Question: What is the review status?
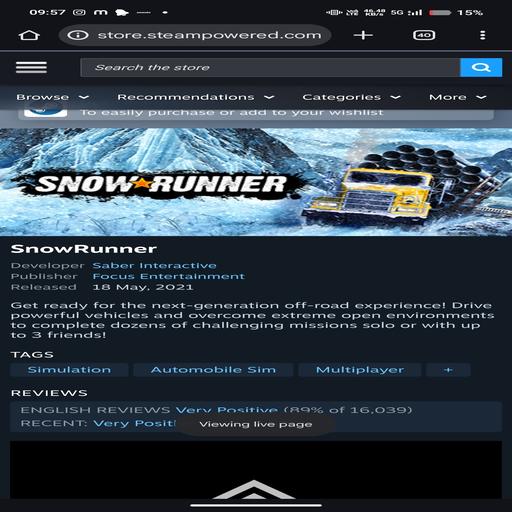
Answer: Very Positive